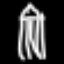
Label: The Eiffel Tower